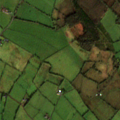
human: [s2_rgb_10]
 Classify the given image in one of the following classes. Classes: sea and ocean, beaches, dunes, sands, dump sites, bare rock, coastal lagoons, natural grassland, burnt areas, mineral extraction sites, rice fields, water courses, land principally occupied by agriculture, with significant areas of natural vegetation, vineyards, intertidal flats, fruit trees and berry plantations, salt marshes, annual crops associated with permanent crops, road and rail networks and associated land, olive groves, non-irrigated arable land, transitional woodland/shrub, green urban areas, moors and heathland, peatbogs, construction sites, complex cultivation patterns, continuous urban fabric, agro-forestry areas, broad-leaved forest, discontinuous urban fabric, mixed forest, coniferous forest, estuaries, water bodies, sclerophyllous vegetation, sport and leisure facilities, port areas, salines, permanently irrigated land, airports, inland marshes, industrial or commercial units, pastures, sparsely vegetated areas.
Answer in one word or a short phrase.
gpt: pastures, mixed forest